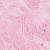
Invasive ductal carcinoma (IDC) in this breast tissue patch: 0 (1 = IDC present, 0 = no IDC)